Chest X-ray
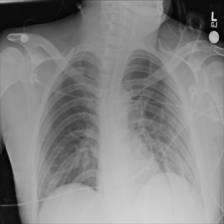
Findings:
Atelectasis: negative
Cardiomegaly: negative
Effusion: negative
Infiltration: negative
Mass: negative
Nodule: negative
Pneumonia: negative
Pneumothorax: negative
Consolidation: negative
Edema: negative
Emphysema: negative
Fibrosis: negative
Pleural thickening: negative
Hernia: negative